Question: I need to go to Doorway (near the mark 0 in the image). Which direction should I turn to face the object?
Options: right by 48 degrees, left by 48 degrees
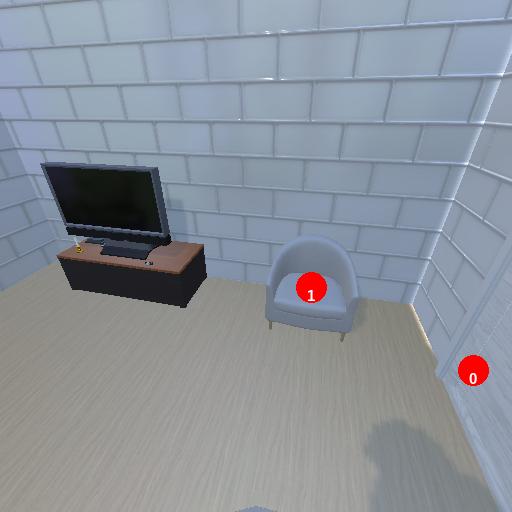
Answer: right by 48 degrees